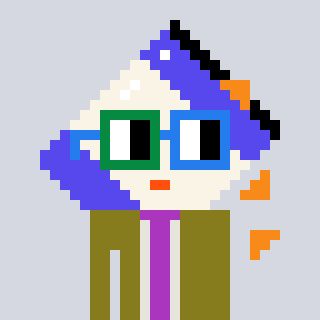
a pixel art character with square green and blue glasses, a chips-shaped head and a gunk-colored body on a cool background